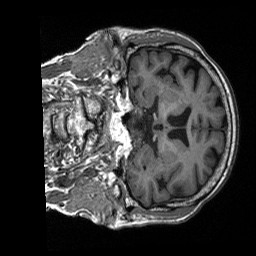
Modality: T1w
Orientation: coronal
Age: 77
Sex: female
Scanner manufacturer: siemens
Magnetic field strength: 3 T
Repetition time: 2.4 s
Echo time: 0.00226 s